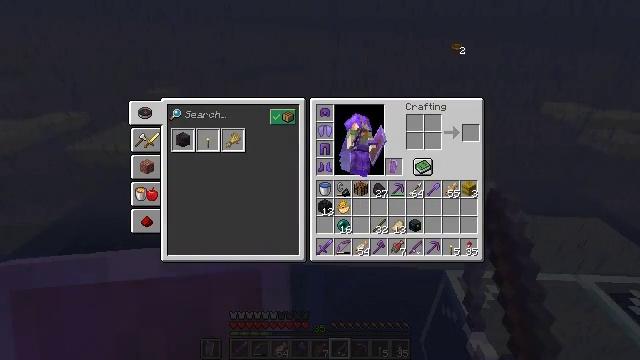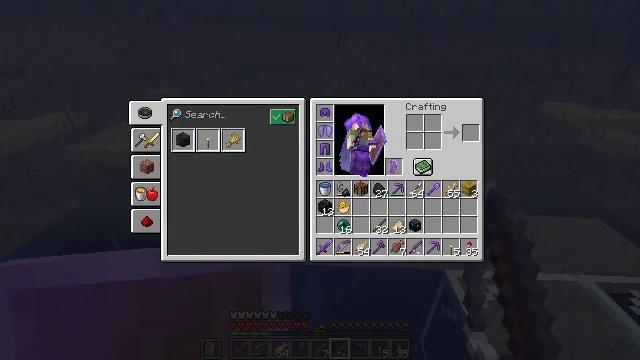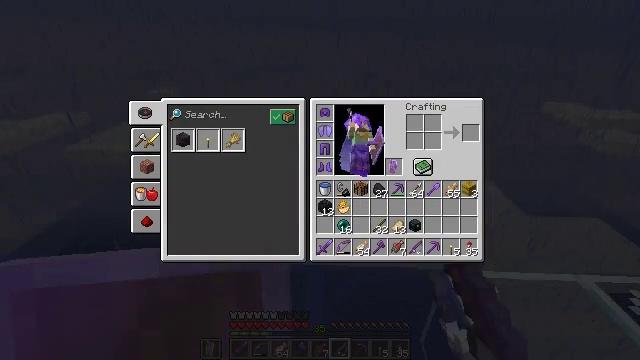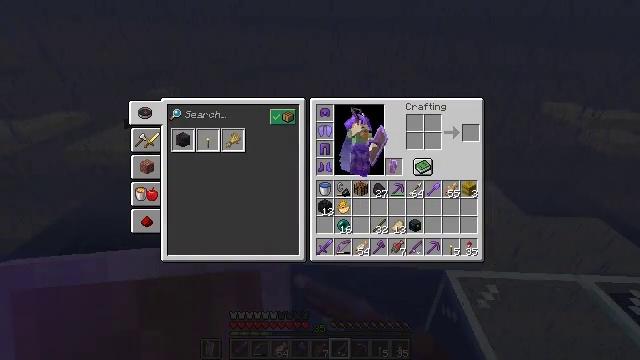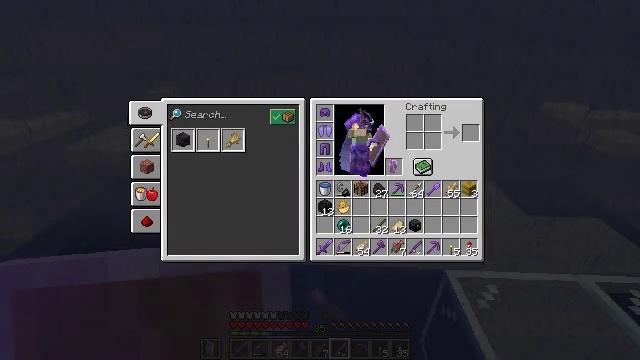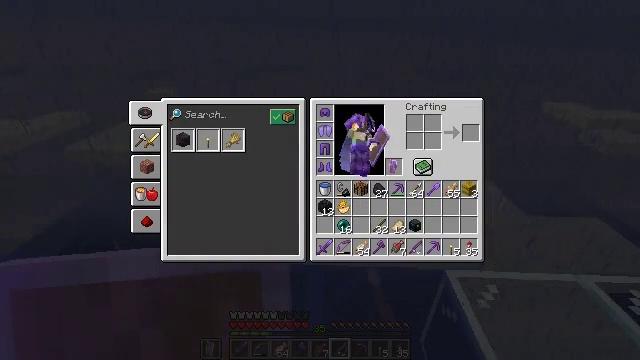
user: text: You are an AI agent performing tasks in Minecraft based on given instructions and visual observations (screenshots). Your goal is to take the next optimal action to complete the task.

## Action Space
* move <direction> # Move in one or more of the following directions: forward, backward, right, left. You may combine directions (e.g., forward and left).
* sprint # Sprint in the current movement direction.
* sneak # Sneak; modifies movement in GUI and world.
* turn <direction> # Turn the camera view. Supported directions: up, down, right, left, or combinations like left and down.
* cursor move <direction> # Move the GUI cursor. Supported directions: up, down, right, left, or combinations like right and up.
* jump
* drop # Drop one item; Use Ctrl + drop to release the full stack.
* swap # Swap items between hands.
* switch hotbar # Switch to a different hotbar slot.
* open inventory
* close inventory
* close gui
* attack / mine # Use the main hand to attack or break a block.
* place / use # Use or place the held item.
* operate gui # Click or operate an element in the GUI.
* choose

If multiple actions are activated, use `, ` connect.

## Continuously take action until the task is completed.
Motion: motion action
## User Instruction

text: Drop a bowl.
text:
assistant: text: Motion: no_op
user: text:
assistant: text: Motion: no_op
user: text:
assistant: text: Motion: no_op
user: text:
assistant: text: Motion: no_op
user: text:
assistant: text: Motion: no_op
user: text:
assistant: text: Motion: no_op